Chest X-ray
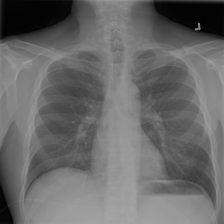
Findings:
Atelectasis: negative
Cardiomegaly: negative
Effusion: negative
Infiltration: positive
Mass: negative
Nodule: negative
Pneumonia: negative
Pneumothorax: negative
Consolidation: negative
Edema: negative
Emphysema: negative
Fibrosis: negative
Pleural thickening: negative
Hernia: negative